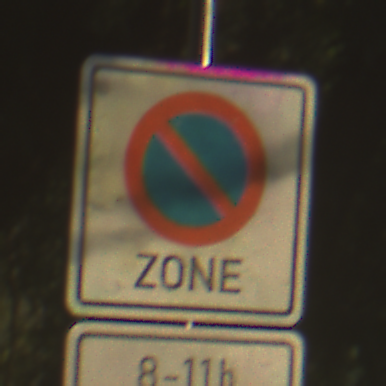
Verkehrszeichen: BeginnEingeschraenktesHalteverbotZone
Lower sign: ZeitangabenOhneBeschraenkungAufWochentage2
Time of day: SunriseSunset
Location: Outdoor (Suburban)
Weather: Clear
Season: NotSpecified
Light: Natural